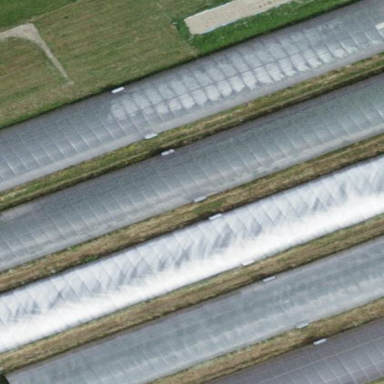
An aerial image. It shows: Greenhouse.